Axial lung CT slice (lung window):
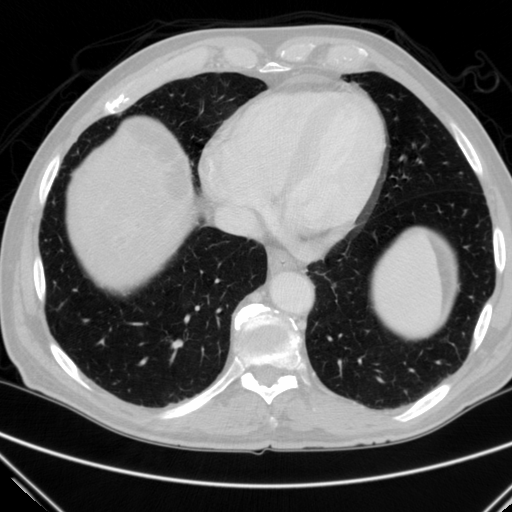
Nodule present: no